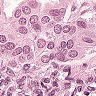
Metastatic tissue present: yes